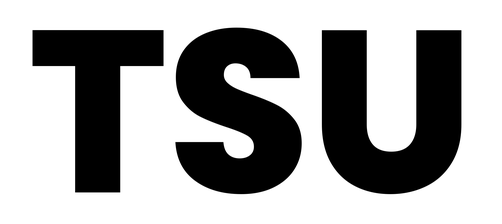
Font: Poppins-ExtraBold